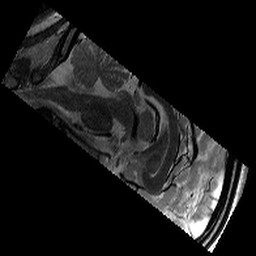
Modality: T2w
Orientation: sagittal
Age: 11
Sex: female
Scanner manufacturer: siemens
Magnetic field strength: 3 T
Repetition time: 9.23 s
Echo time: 0.067 s